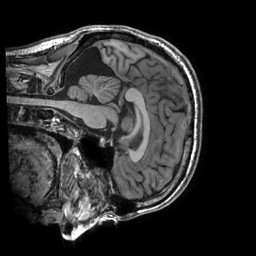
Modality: T1w
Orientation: sagittal
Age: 29
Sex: male
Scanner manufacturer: ge
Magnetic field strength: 3 T
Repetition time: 0.008792 s
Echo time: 0.003804 s